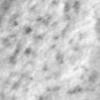
Label: no_change